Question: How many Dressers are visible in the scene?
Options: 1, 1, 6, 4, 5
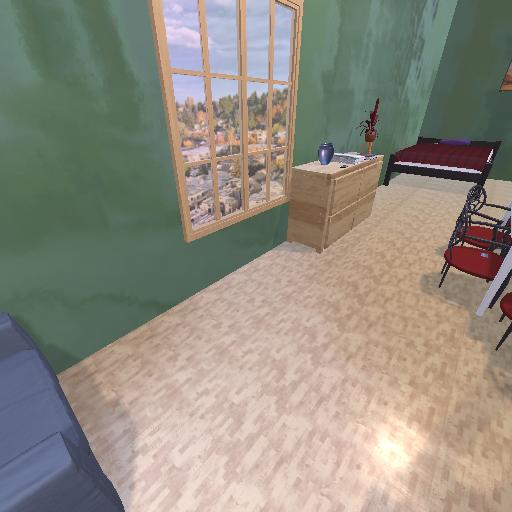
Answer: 1